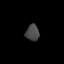
Tissue: lung
Cell type: T cells
Senescence score: 0.214
Nuclear area (px): 214
Mean DAPI intensity: 71.645